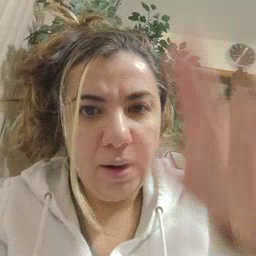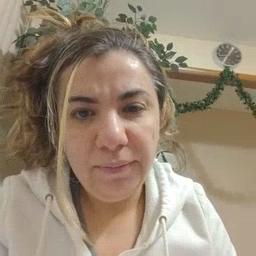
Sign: fireman